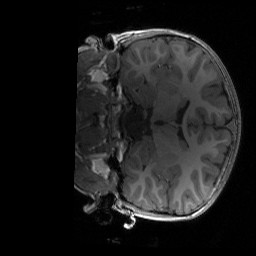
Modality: T1w
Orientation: coronal
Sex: male
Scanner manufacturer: siemens
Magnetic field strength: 3 T
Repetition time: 1.9 s
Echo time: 0.00243 s